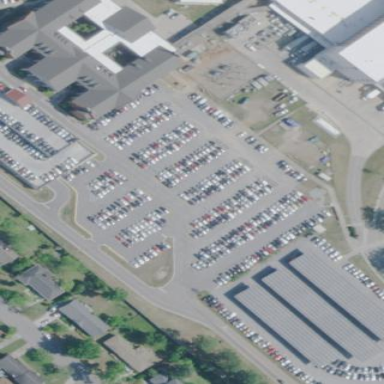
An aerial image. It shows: Parking area.